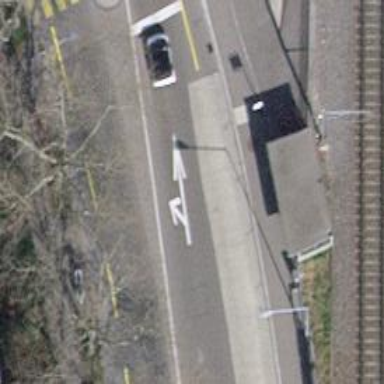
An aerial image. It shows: Bus stop equipped with public transport stop position.